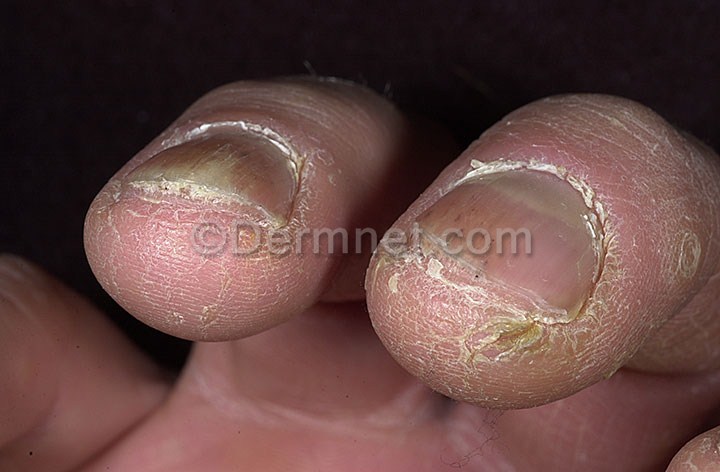
Disease: Nail Fungus and other Nail Disease